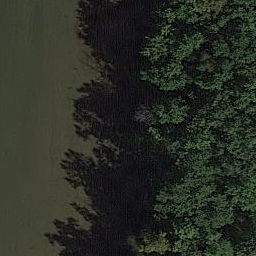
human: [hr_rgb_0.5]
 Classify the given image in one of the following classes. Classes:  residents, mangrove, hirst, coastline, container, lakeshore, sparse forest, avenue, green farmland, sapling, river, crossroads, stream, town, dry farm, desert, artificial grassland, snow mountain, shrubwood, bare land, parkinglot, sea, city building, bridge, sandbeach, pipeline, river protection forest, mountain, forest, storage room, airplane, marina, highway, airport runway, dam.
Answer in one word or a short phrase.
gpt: river protection forest